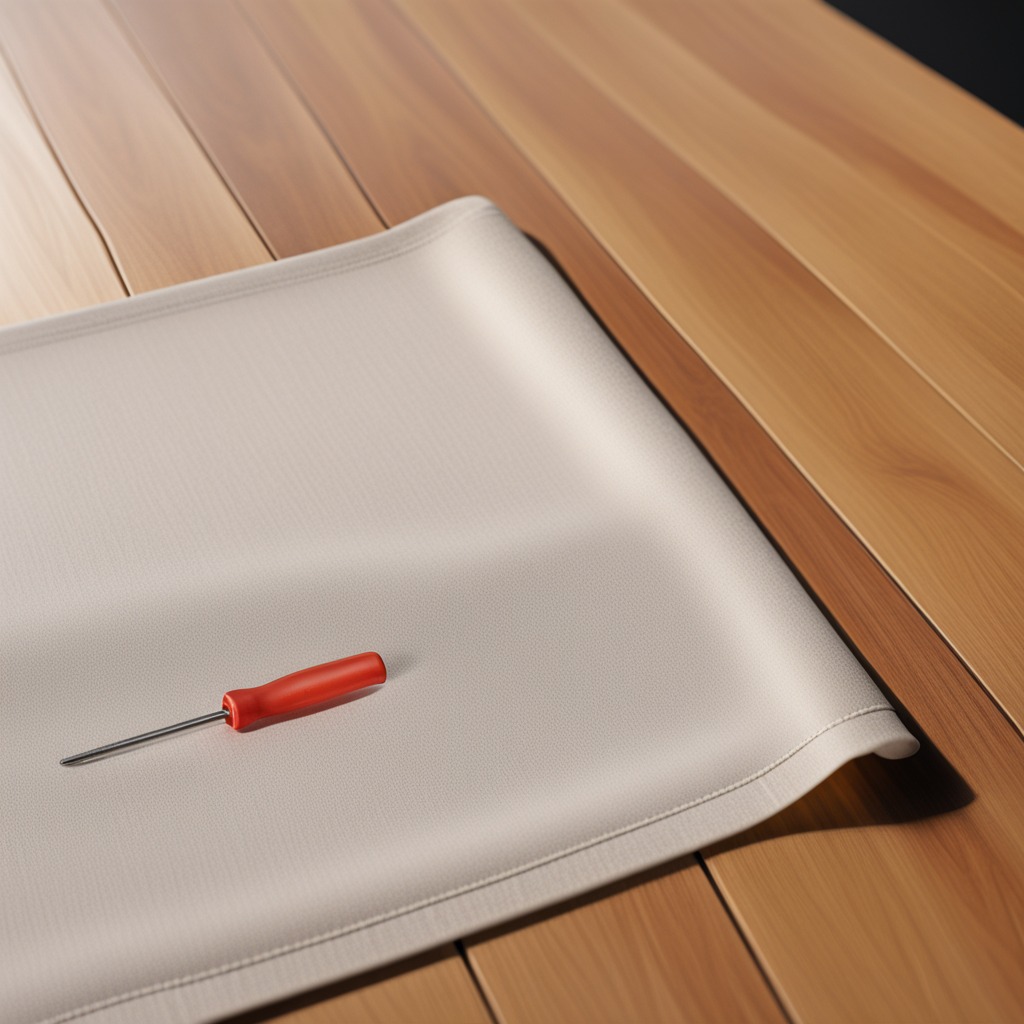
A screwdriver lying on a wooden table in an outdoor workshop during daytime bright natural light soft shadows worn but beneath the cloth.